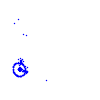
Particle: kaon